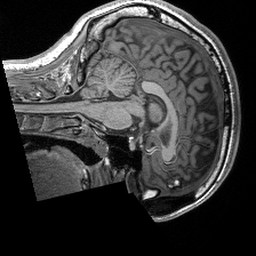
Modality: T1w
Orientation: sagittal
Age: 21
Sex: female
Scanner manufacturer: siemens
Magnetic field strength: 3 T
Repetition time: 2.4 s
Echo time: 0.00191 s